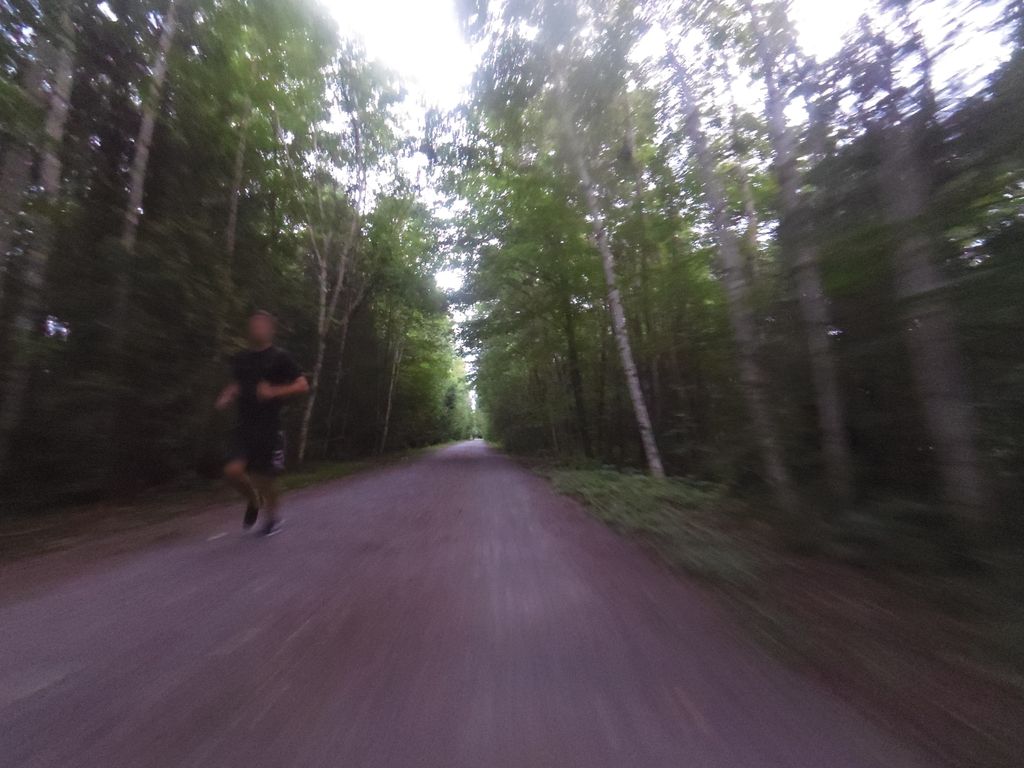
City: ottawa-gatineau